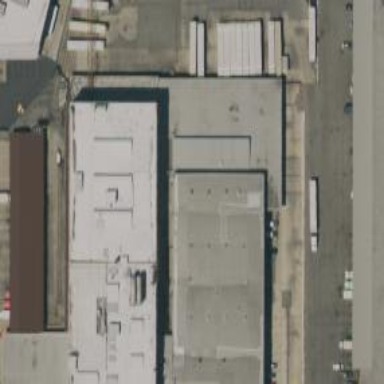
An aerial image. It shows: Warehouse building.